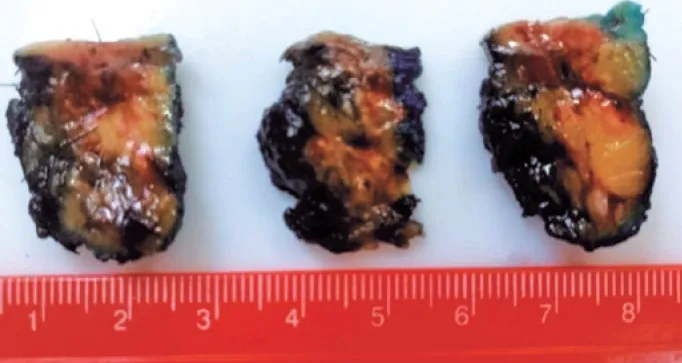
Specimens obtained from skin lesions resected at the junction of the upper quadrants and junction of the lower quadrants of the right breast.
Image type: medical_photograph (other_medical_photograph)